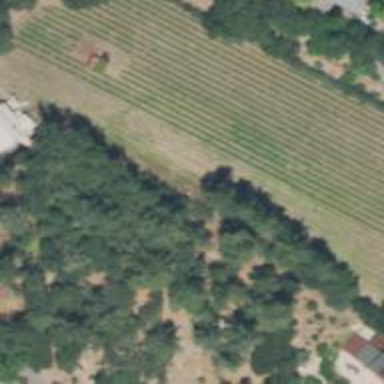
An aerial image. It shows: Vineyard with wine grapes as the main crop.